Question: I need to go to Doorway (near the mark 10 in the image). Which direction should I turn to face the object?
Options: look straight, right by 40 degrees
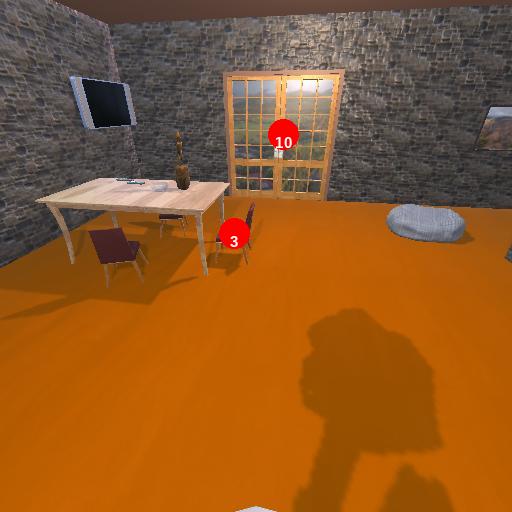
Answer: look straight